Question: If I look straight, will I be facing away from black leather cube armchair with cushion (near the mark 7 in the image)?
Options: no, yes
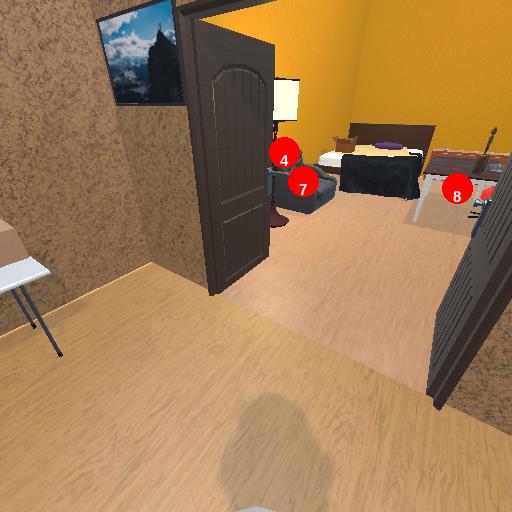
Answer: no